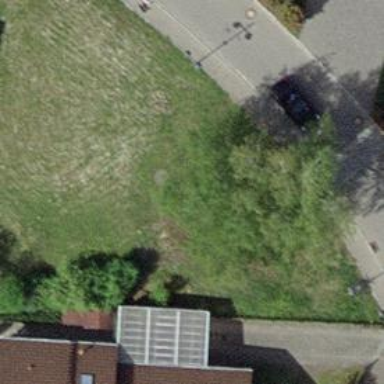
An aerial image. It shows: Picnic table located in leisure land area.